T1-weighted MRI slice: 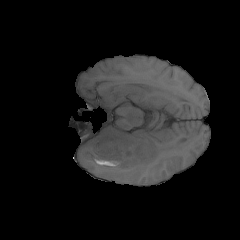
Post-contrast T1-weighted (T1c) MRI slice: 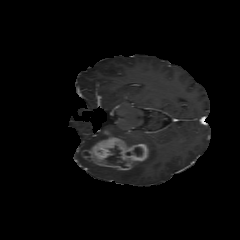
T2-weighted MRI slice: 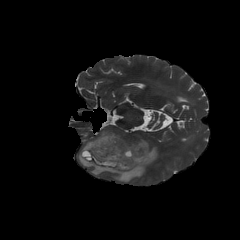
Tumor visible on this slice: yes